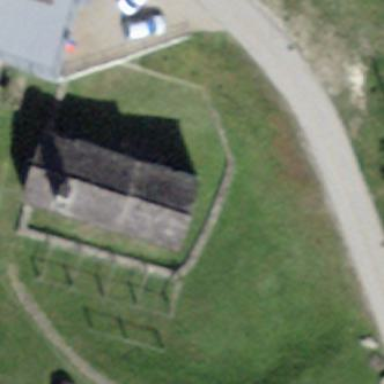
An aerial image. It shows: Beautiful church building.